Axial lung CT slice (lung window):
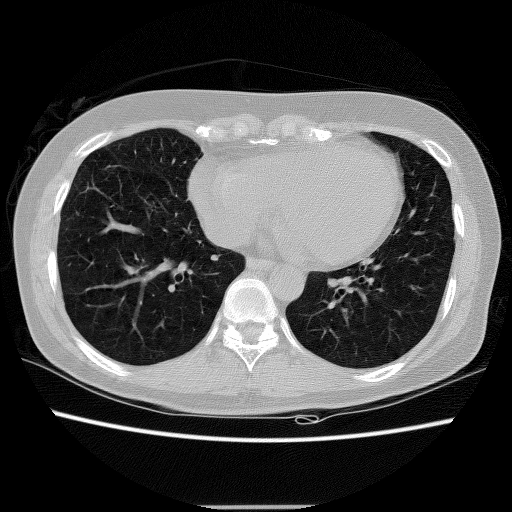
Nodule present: no